Field crop: maize
Growth stage: 2
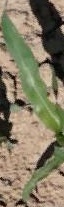
Species: maize